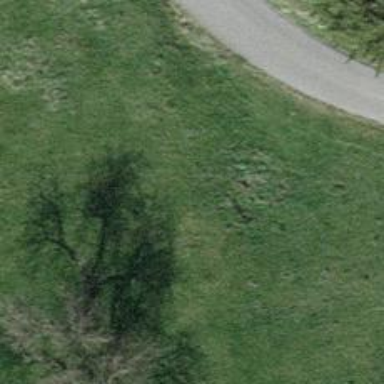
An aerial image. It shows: Beautiful tree in nature.